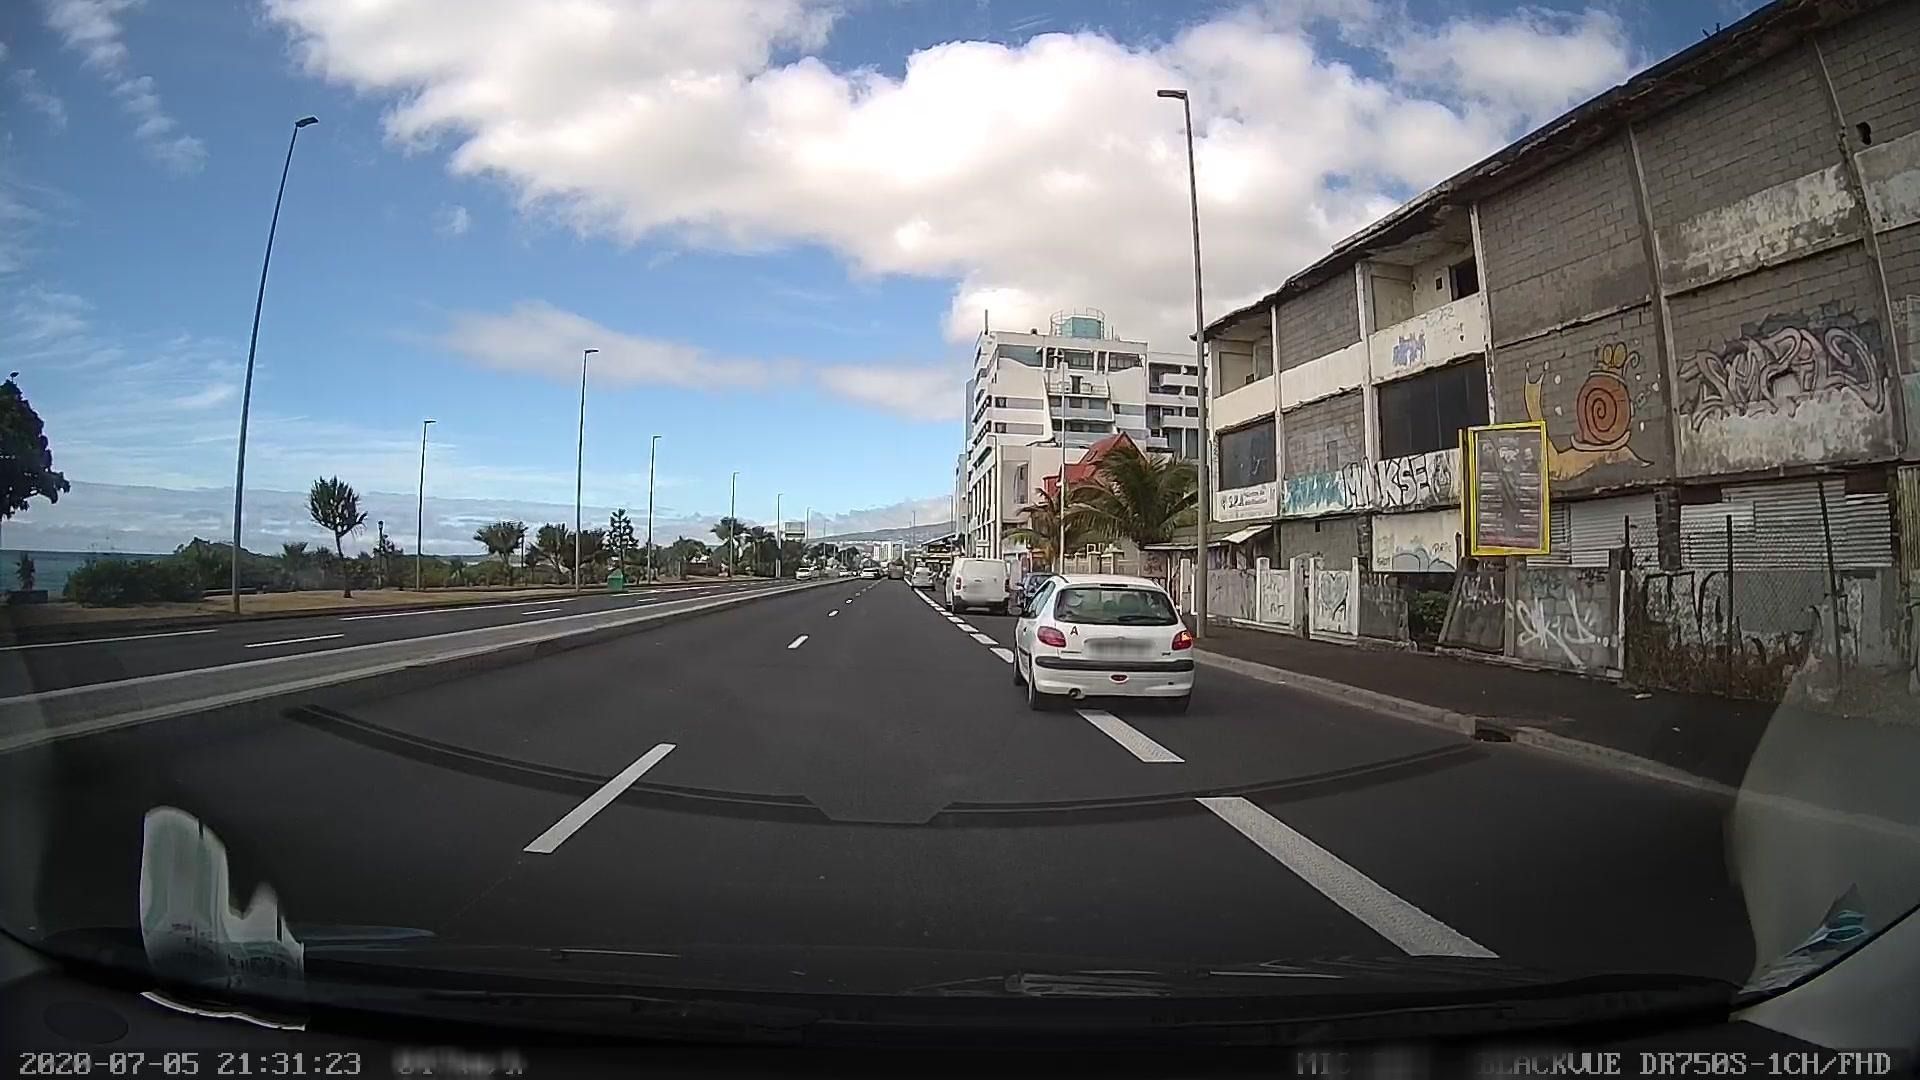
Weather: cloudy
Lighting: day
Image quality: good
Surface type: driving surface
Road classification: primary
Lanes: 2
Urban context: urban centre
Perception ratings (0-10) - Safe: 1.62, Lively: 5.79, Beautiful: 0.65, Boring: 4.34, Depressing: 5.95, Wealthy: 0.8